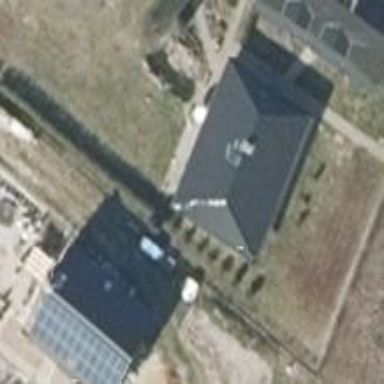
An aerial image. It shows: Black house with gabled roof oriented along the structure.